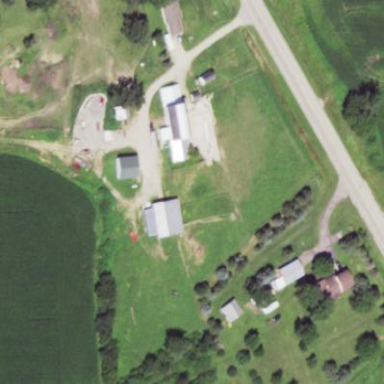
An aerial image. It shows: Farmyard area.